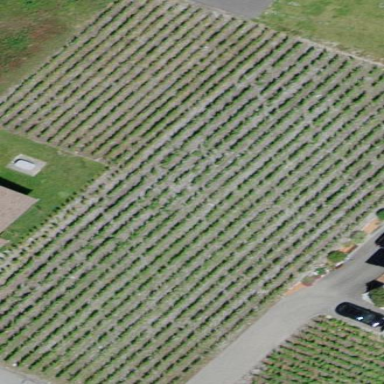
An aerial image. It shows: Vineyard with grape crops.